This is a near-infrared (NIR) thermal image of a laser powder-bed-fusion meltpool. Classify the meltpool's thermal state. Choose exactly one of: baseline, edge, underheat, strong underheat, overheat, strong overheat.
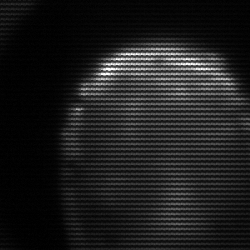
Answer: edge